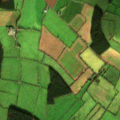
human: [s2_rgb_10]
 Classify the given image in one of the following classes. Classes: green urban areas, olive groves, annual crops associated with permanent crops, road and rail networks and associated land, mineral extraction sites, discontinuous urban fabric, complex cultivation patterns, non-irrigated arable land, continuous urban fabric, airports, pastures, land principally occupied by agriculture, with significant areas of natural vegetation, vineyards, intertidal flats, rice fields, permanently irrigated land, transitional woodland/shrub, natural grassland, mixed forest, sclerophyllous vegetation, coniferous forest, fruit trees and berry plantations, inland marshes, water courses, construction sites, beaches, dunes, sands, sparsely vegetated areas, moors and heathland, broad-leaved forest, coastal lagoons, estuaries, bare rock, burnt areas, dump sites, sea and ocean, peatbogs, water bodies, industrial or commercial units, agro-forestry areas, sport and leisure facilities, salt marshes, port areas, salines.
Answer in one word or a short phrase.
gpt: non-irrigated arable land, pastures, coniferous forest